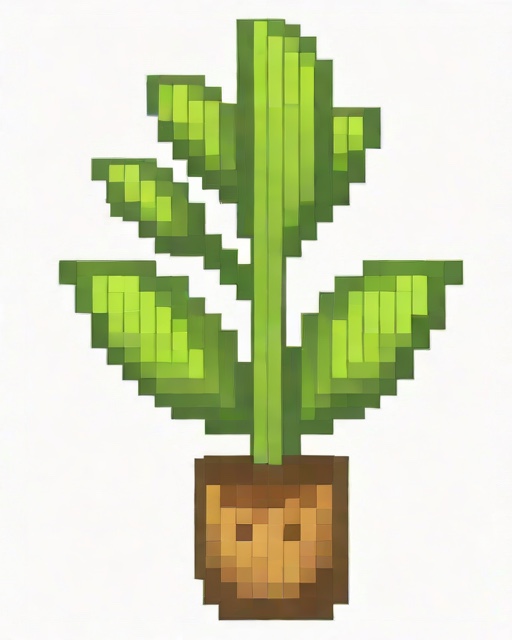
Category: Spring